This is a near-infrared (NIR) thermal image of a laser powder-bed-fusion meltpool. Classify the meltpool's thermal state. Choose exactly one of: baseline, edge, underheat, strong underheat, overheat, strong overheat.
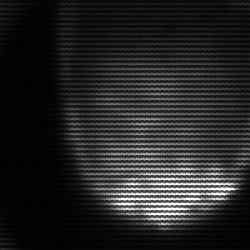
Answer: edge